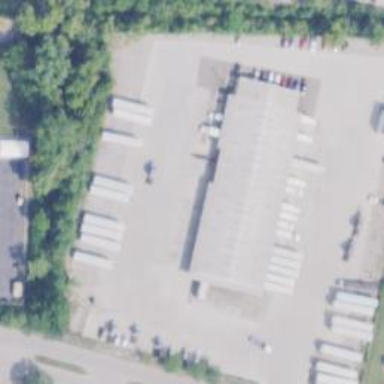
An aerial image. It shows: Industrial building serving as distributor.